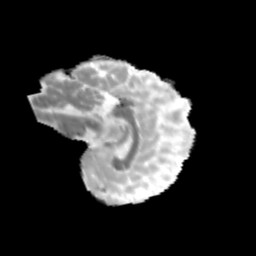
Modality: MD
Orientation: sagittal
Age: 12
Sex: female
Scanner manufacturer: siemens
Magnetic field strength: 3 T
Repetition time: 3.8 s
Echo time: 0.07 s